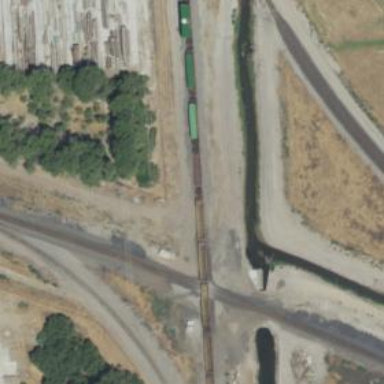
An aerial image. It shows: Junction on the railway.